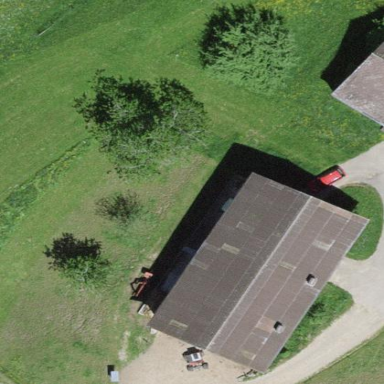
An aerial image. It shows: Rural barn.